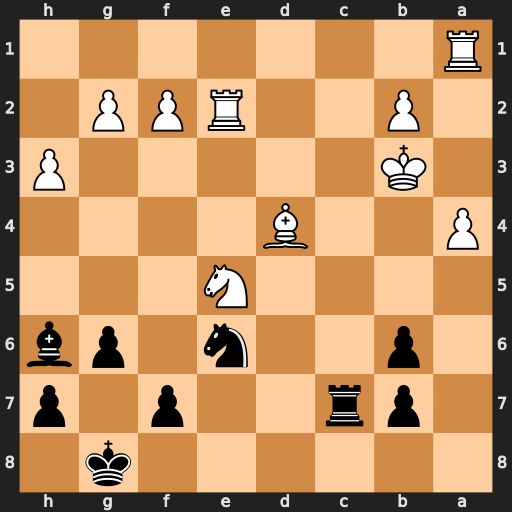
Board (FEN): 6k1/1pr2p1p/1p2n1pb/4N3/P2B4/1K5P/1P2RPP1/R7
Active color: b
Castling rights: -
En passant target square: -
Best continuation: Nxd4+ Ka2 Nxe2